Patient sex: M
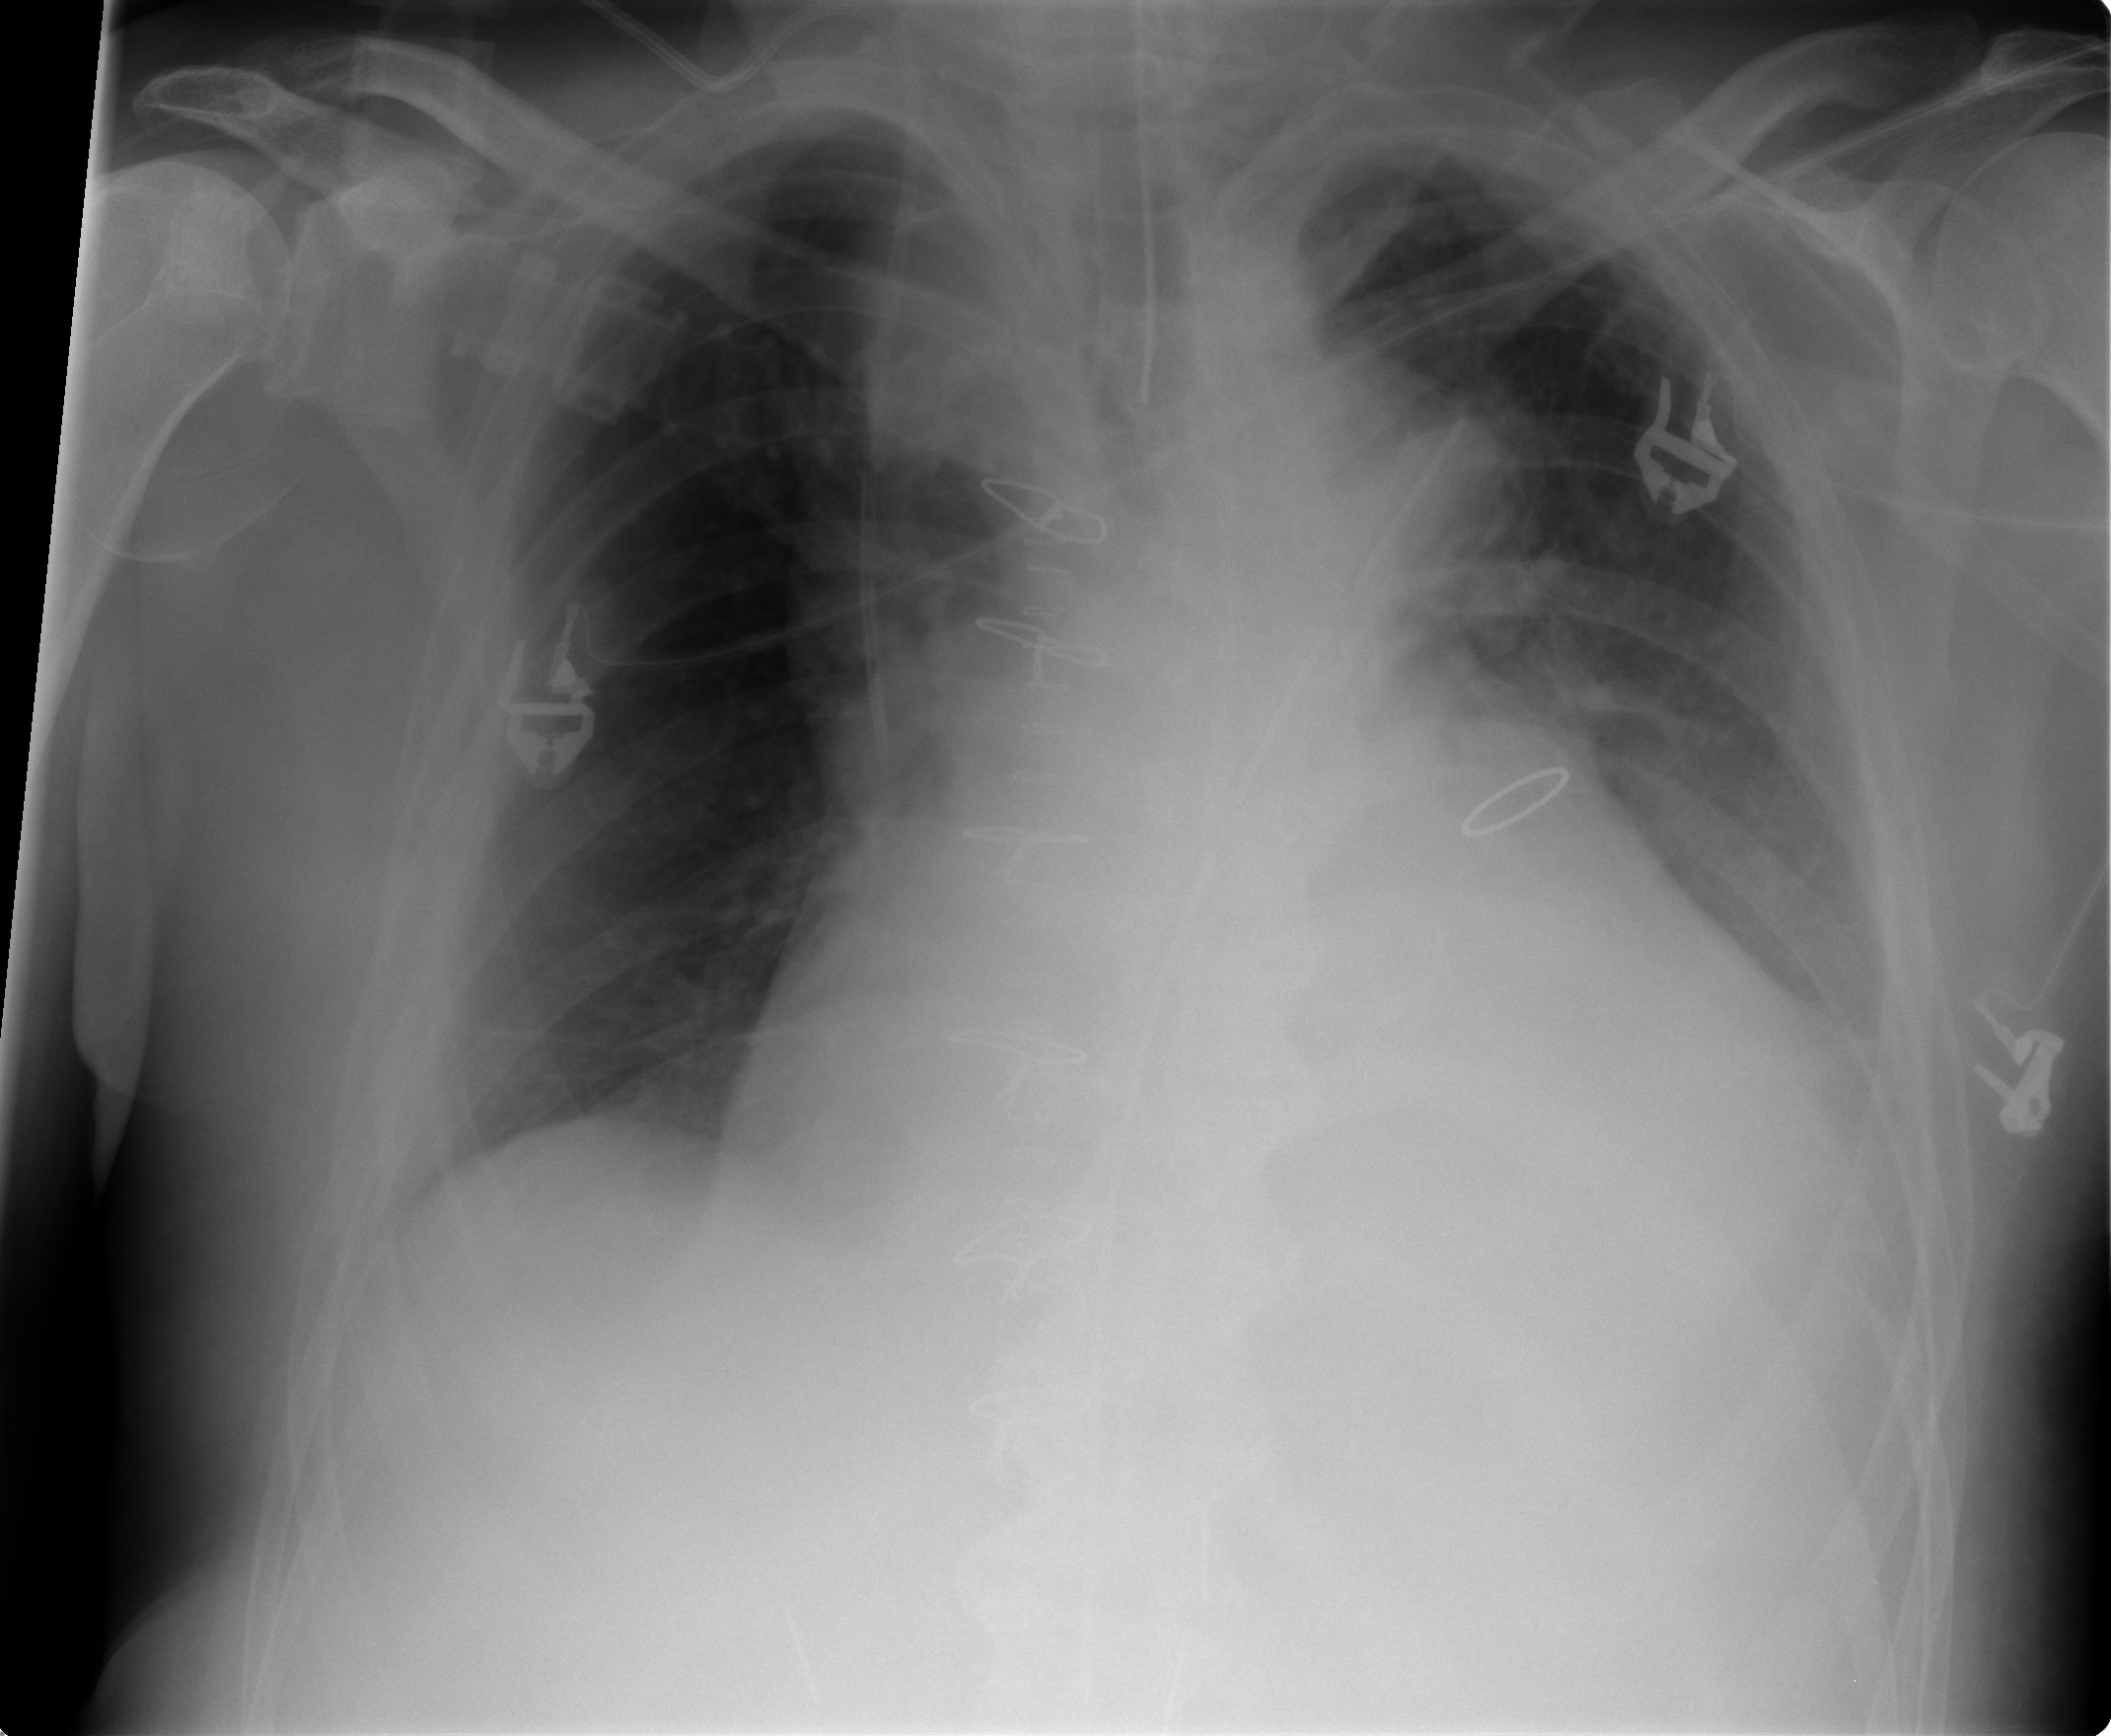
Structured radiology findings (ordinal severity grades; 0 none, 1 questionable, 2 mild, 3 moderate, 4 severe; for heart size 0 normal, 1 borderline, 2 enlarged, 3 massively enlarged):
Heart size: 2
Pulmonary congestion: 1
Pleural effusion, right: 0
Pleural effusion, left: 1
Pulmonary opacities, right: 0
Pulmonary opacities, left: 0
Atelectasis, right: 2
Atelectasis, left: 2